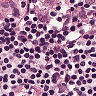
Metastatic tissue present: no